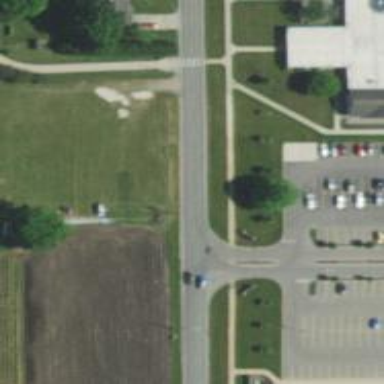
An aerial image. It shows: Marked road crossing.